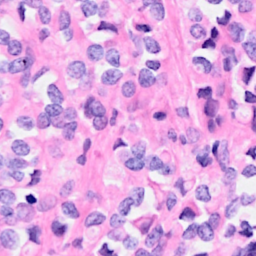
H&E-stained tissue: Breast